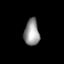
Tissue: lung
Cell type: Endothelial cells
Senescence score: 0.7741
Nuclear area (px): 397
Mean DAPI intensity: 148.753